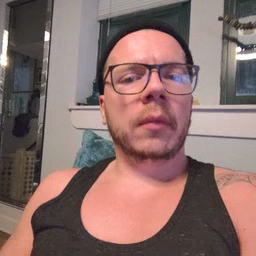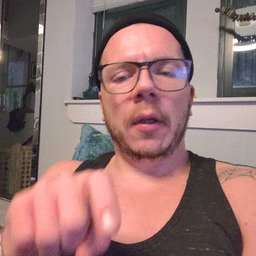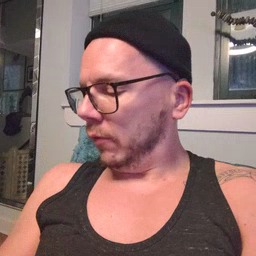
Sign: haveto